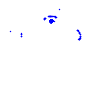
Particle: pion